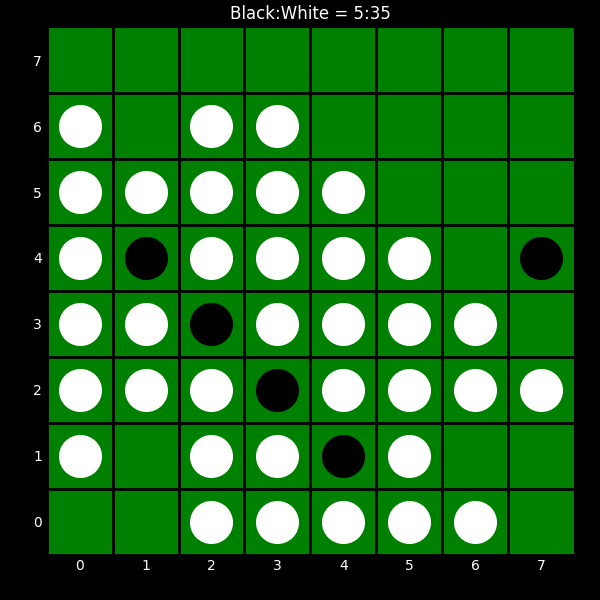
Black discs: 5
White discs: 35